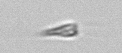
Label: Calciopappus